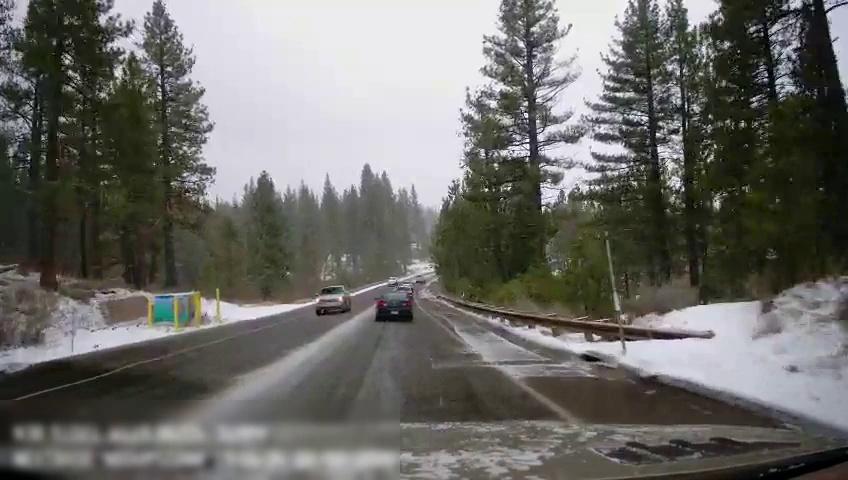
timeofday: Day
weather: Snowy
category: Drivable Space
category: Vehicles | SUV
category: Vehicles | Car
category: Lanes | Opposite Lane
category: Lanes | Current Lane
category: Lanes | Alternate Lane